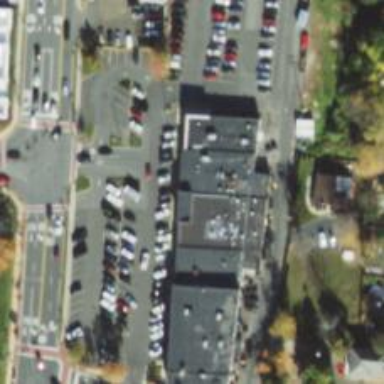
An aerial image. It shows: Convenience shop.